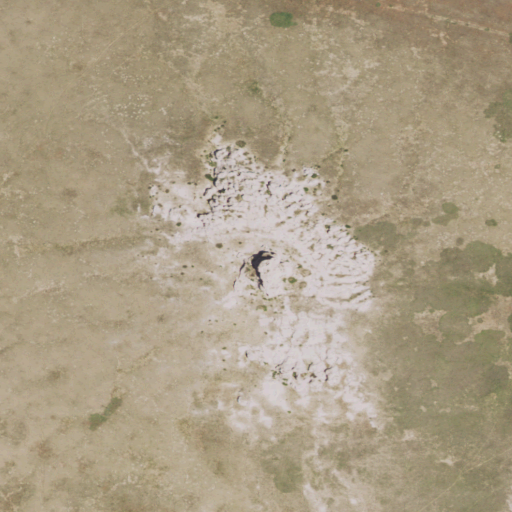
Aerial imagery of mountain in Wyoming named Sentinel Rock containing grassland and shrub